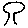
Label: tree